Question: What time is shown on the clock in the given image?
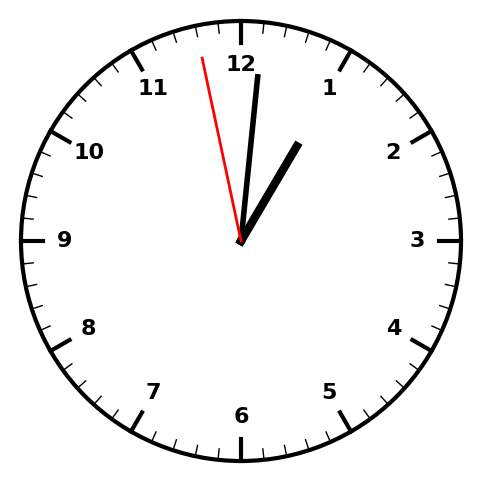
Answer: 01:00:58